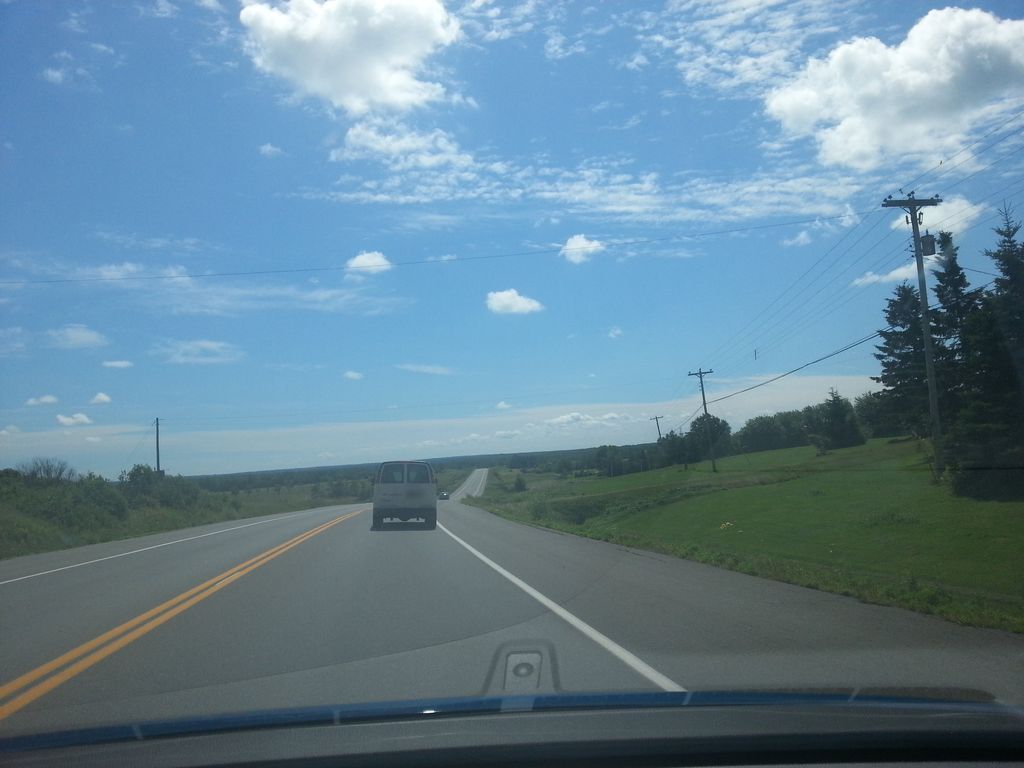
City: charlottetown